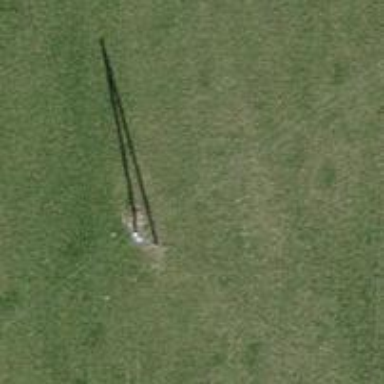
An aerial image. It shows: Guyed power pole.